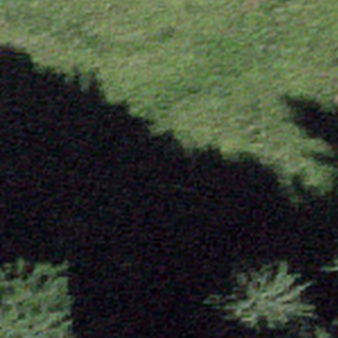
Label: other